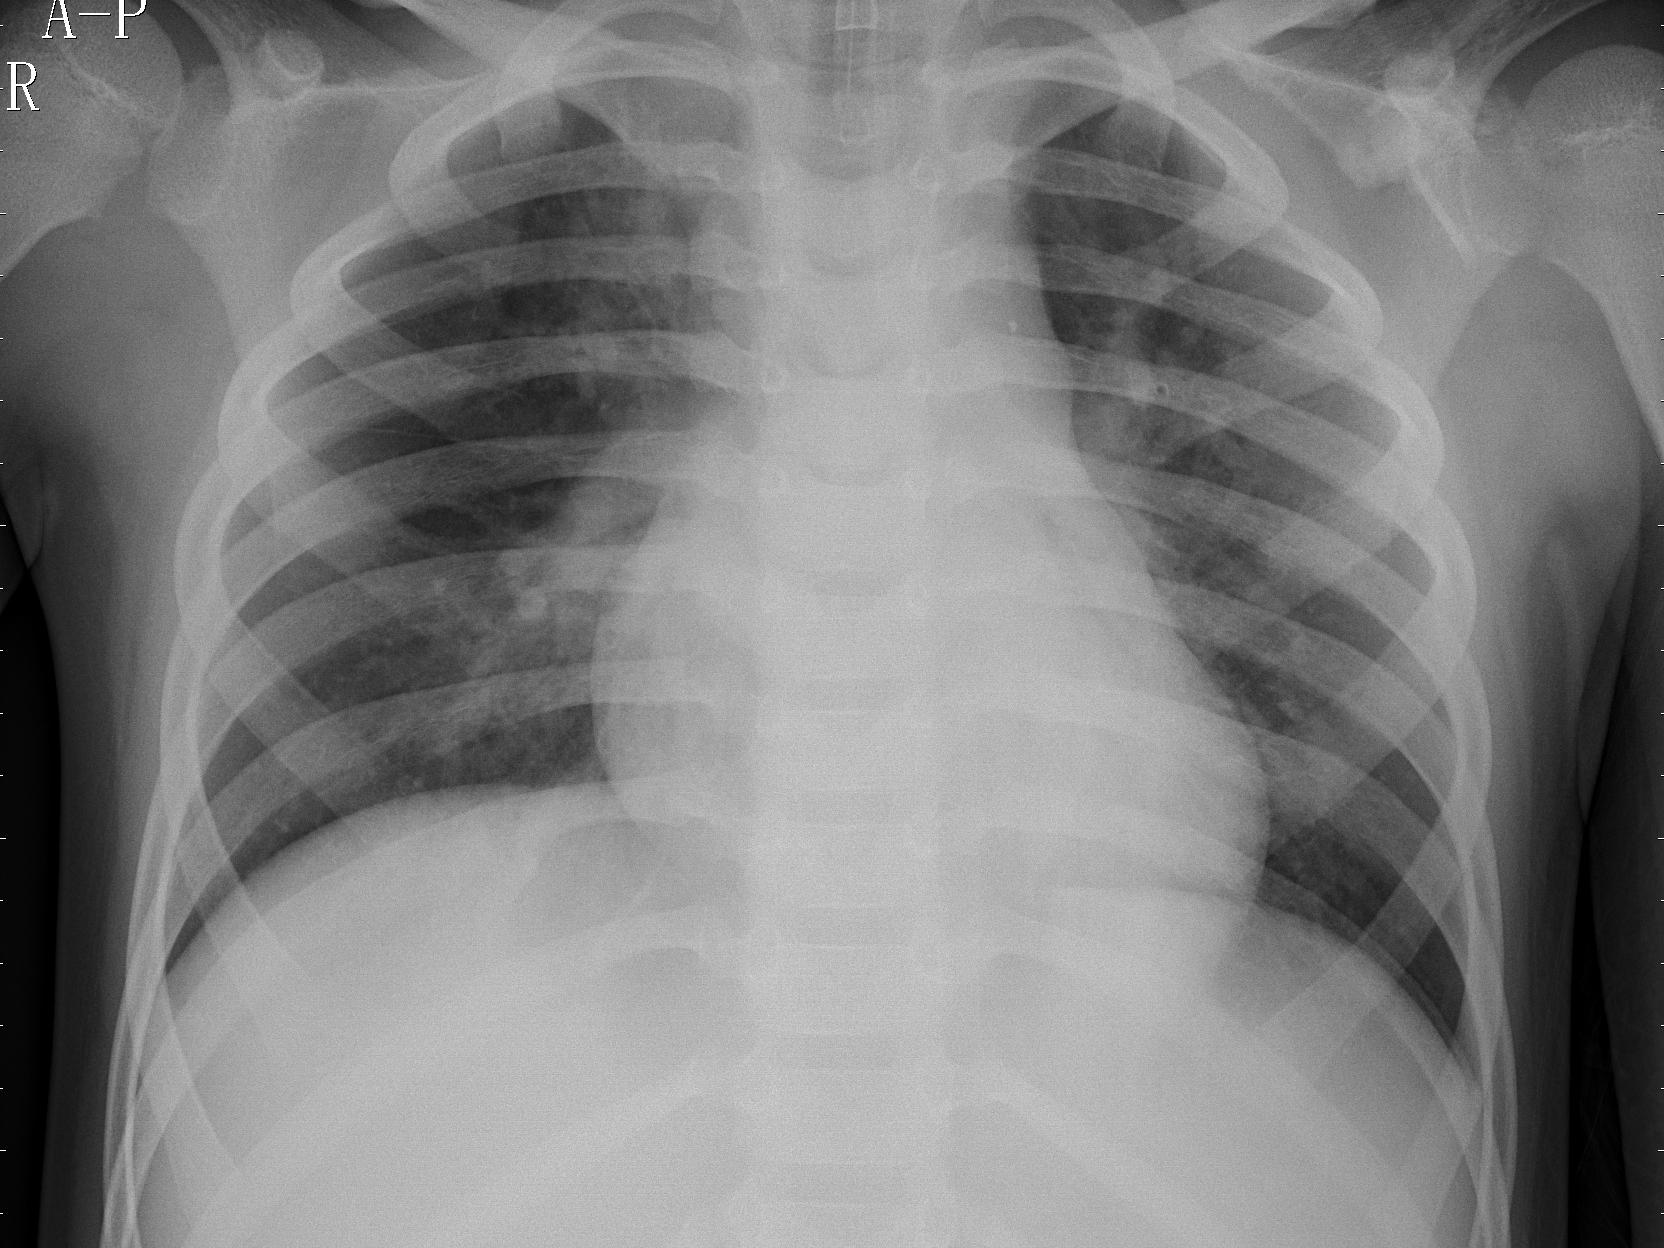
Diagnosis: PNEUMONIA